Field crop: maize
Growth stage: 2
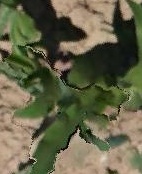
Species: maize